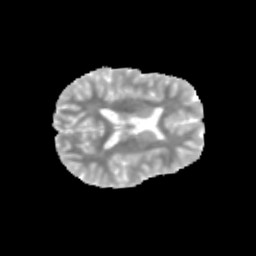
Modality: MD
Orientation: axial
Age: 13
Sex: female
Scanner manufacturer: siemens
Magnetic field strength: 3 T
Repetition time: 3.8 s
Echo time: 0.07 s